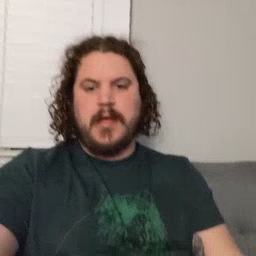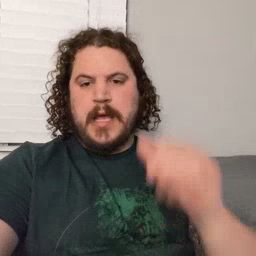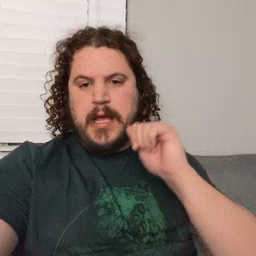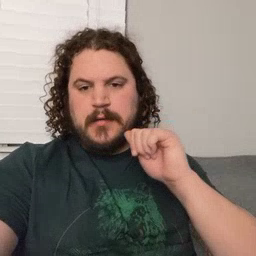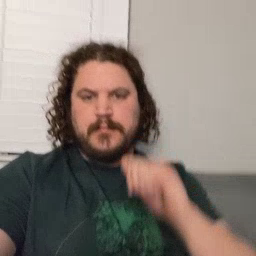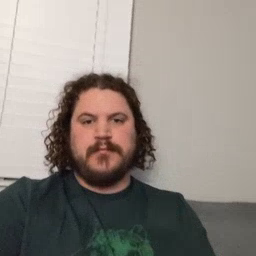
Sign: aunt